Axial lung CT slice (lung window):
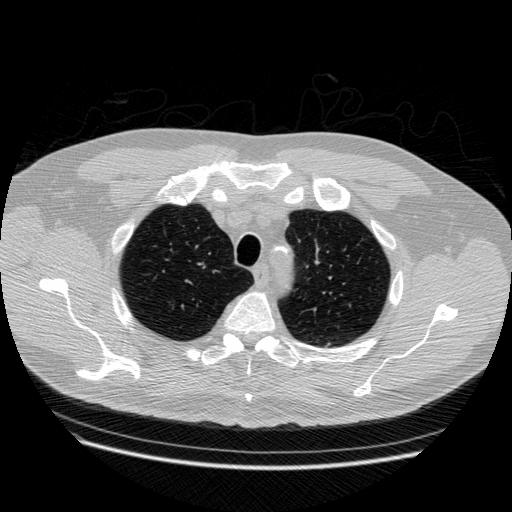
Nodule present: no